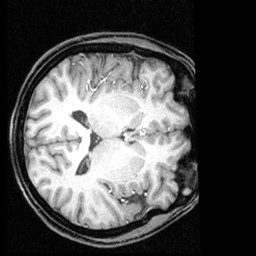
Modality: T1w
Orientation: axial
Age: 30
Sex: female